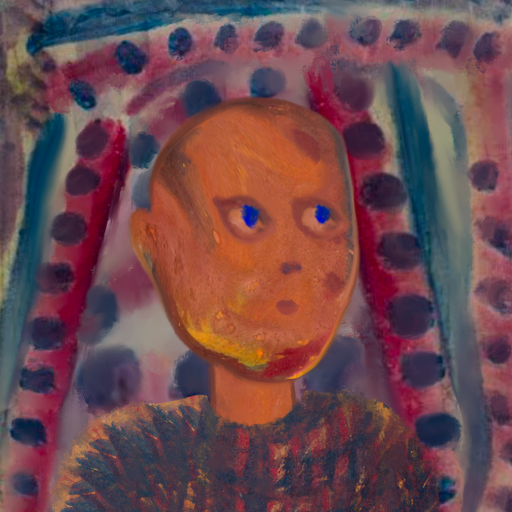
Background: HillGirl, Head And Neck Side: Mother_And_Son_Son, Face Side: Mother_And_Son_Mother, Bust: In_The_Sun, Hair Side: Blank, Head Accessory: Blank, Second Necklace: Blank, Necklace: Blank, Baby: Blank